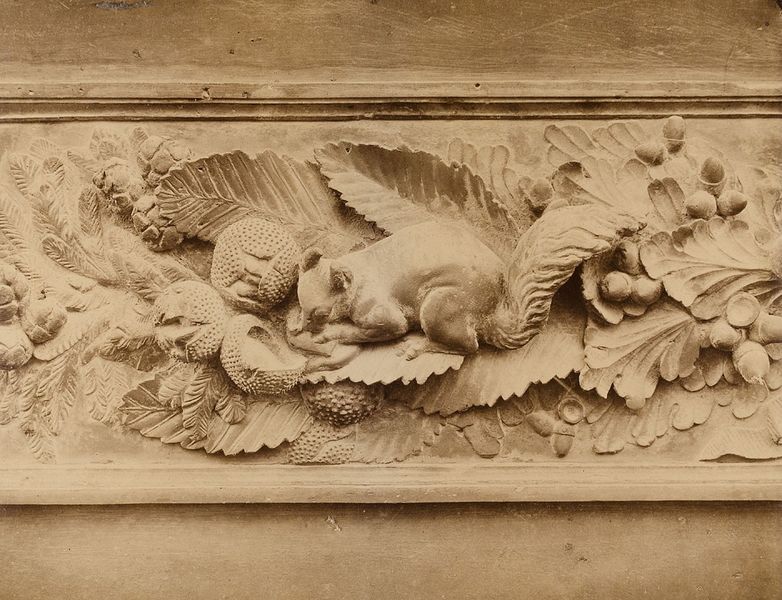
Titel: Detail der Paradiespforte v. Ghiberti am Baptisterium San Giovanni in Florenz
Künstler: Giacomo Brogi
Standort: Hamburg
Institution: Museum für Kunst und Gewerbe Hamburg
Schlagwörter: foto, fotografie, photographie, dom, kathedrale, photo, portal, dorfkirche, details, basilika, baptisterium, kirchenbau, architekturfotografie, ausstattung, albumin, eichel, san, lichtbild, sachfotografie, historische, giovanni, stadtkirche, blumenornamente, architekturphotographie, bildwerke, angewandte und bildende kunst, hessische systematik, tierornamente, schwarzweißpositivverfahren, silbersalzverfahren, schwarzweißfotografie, gebäude, örtlichkeit, straße, stätte, objektstudien, sachphotographie, albuminpapier, tür, eichhörnchen, paradiestür